Question: I want to use searchable jcombobox. while you are writing on the jcombobox, it should narrow items by searching the text you write. can you suggest me searchable jcombobox component code ?
I want to use it with comboitem object.
'''
public class Comboitem
{
private String label;
private String value;
public Comboitem(String label, String value)
{
this.label = label;
this.value = value;
}
public String toString()
{
return this.label;
}
public String getLabel()
{
return this.label;
}
public String getValue()
{
return this.value;
}
public void setLabel(String label) {
this.label = label;
}
}
'''
there is an example like this.

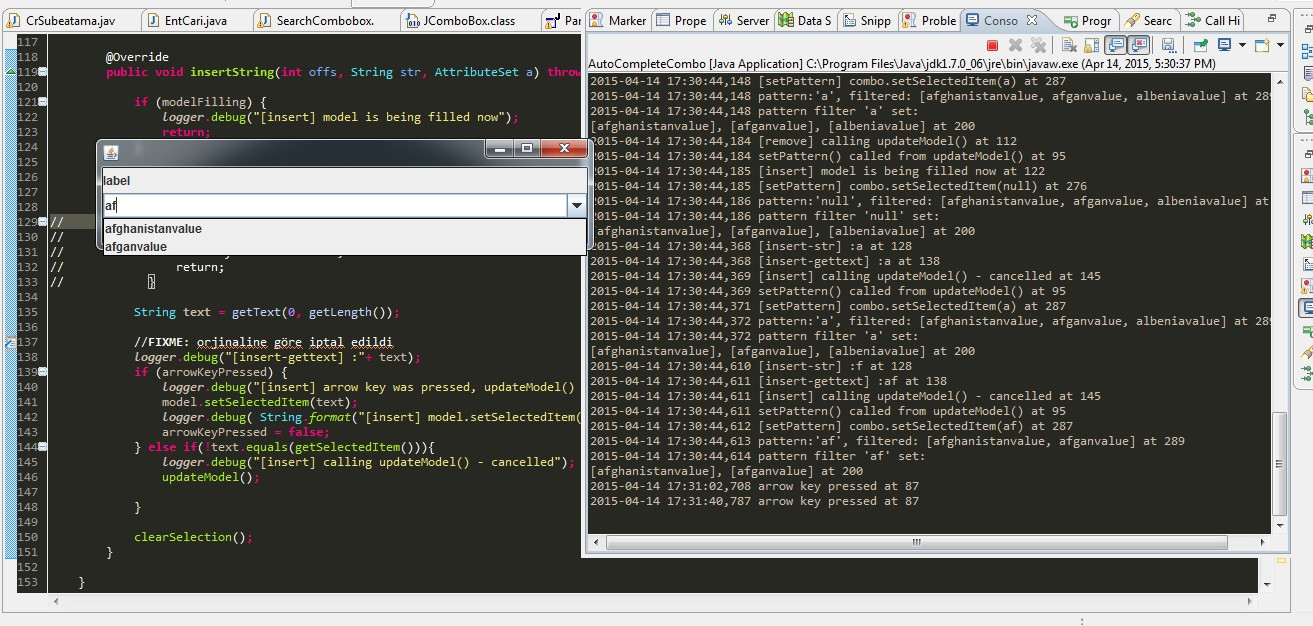
Answer: What you really want is a searchable JList. That way, the user can see the items still in the selection list.
I had a list of words, so I created a quick JList test using Strings.
Here's the GUI I created with all the words, and when I type characters in the JTextField above the JList..

I created a model class to hold all the words.
'''
package com.ggl.jlisttest;
import java.io.BufferedReader;
import java.io.FileNotFoundException;
import java.io.IOException;
import java.io.InputStreamReader;
import java.util.ArrayList;
import java.util.List;
import javax.swing.DefaultListModel;
public class JListModel {
private static final String fileName = "words.txt";
private List<String> wordList;
public JListModel() {
this.wordList = new ArrayList<String>();
readWords();
}
private void readWords() {
BufferedReader br = null;
try {
br = new BufferedReader(new InputStreamReader(getClass()
.getResourceAsStream(fileName)));
String line = "";
while ((line = br.readLine()) != null) {
String[] parts = getWordList(line);
for (int i = 0; i < parts.length; i++) {
wordList.add(parts[i]);
}
}
} catch (FileNotFoundException e) {
e.printStackTrace();
} catch (IOException e) {
e.printStackTrace();
} finally {
if (br != null) {
try {
br.close();
} catch (IOException e) {
e.printStackTrace();
}
}
}
}
private String[] getWordList(String line) {
String[] parts = line.split(",");
for (int i = 0; i < parts.length; i++) {
parts[i] = parts[i].substring(1);
parts[i] = parts[i].substring(0, parts[i].length() - 1);
}
return parts;
}
public DefaultListModel<String> getListModel(String prefix) {
DefaultListModel<String> listModel = new DefaultListModel<String>();
for (String s : wordList) {
if (s.startsWith(prefix)) {
listModel.addElement(s);
}
}
return listModel;
}
}
'''
The code to read the file isn't important. The code in the getListModel method is important. This method builds a DefaultListModel with the words that start with the prefix string.
Here's the code that actually builds and updates the GUI.
'''
package com.ggl.jlisttest;
import java.awt.BorderLayout;
import java.awt.event.KeyEvent;
import java.awt.event.KeyListener;
import java.awt.event.WindowAdapter;
import java.awt.event.WindowEvent;
import javax.swing.JFrame;
import javax.swing.JList;
import javax.swing.JPanel;
import javax.swing.JScrollPane;
import javax.swing.JTextField;
import javax.swing.SwingUtilities;
public class JListTest implements Runnable {
private JListModel listModel;
private JFrame frame;
private JList<String> wordList;
private JTextField searchField;
public JListTest() {
this.listModel = new JListModel();
}
@Override
public void run() {
frame = new JFrame("JList Test");
frame.setDefaultCloseOperation(JFrame.DO_NOTHING_ON_CLOSE);
frame.addWindowListener(new WindowAdapter() {
@Override
public void windowClosing(WindowEvent event) {
exitProcedure();
}
});
JPanel mainPanel = new JPanel();
mainPanel.setLayout(new BorderLayout());
searchField = new JTextField(20);
searchField.addKeyListener(new PrefixListener());
mainPanel.add(searchField, BorderLayout.NORTH);
wordList = new JList<String>(listModel.getListModel(""));
JScrollPane scrollPane = new JScrollPane(wordList);
mainPanel.add(scrollPane, BorderLayout.CENTER);
frame.add(mainPanel);
frame.pack();
frame.setLocationByPlatform(true);
frame.setVisible(true);
}
public void exitProcedure() {
frame.dispose();
System.exit(0);
}
public static void main(String[] args) {
SwingUtilities.invokeLater(new JListTest());
}
public class PrefixListener implements KeyListener {
@Override
public void keyTyped(KeyEvent e) {
String prefix = searchField.getText() + e.getKeyChar();
wordList.setModel(listModel.getListModel(prefix.trim()));
}
@Override
public void keyPressed(KeyEvent e) {
}
@Override
public void keyReleased(KeyEvent e) {
}
}
}
'''
The code is standard Swing. The key listener is the most important part.
As each key in the JTextField is typed, a DefaultListModel is created, based on the prefix JTextField.
Finally, here's the words.txt file I had handy.
'''
"A","ABILITY","ABLE","ABOUT","ABOVE","ABSENCE","ABSOLUTELY","ACADEMIC","ACCEPT","ACCESS","ACCIDENT","ACCOMPANY","ACCORDING","ACCOUNT","ACHIEVE","ACHIEVEMENT","ACID","ACQUIRE","ACROSS","ACT","ACTION","ACTIVE","ACTIVITY","ACTUAL","ACTUALLY","ADD","ADDITION","ADDITIONAL","ADDRESS","ADMINISTRATION","ADMIT","ADOPT","ADULT","ADVANCE","ADVANTAGE","ADVICE","ADVISE","AFFAIR","AFFECT","AFFORD","AFRAID","AFTER","AFTERNOON","AFTERWARDS","AGAIN","AGAINST","AGE","AGENCY","AGENT","AGO","AGREE","AGREEMENT","AHEAD","AID","AIM","AIR","AIRCRAFT","ALL","ALLOW","ALMOST","ALONE","ALONG","ALREADY","ALRIGHT","ALSO","ALTERNATIVE","ALTHOUGH","ALWAYS","AMONG","AMONGST","AMOUNT","AN","ANALYSIS","ANCIENT","AND","ANIMAL","ANNOUNCE","ANNUAL","ANOTHER","ANSWER","ANY","ANYBODY","ANYONE","ANYTHING","ANYWAY","APART","APPARENT","APPARENTLY","APPEAL","APPEAR","APPEARANCE","APPLICATION","APPLY","APPOINT","APPOINTMENT","APPROACH","APPROPRIATE","APPROVE","AREA","ARGUE","ARGUMENT","ARISE","ARM","ARMY","AROUND","ARRANGE","ARRANGEMENT","ARRIVE","ART","ARTICLE","ARTIST","AS","ASK","ASPECT","ASSEMBLY","ASSESS","ASSESSMENT","ASSET","ASSOCIATE","ASSOCIATION","ASSUME","ASSUMPTION","AT","ATMOSPHERE","ATTACH","ATTACK","ATTEMPT","ATTEND","ATTENTION","ATTITUDE","ATTRACT","ATTRACTIVE","AUDIENCE","AUTHOR","AUTHORITY","AVAILABLE","AVERAGE","AVOID","AWARD","AWARE","AWAY","AYE","BABY","BACK","BACKGROUND","BAD","BAG","BALANCE","BALL","BAND","BANK","BAR","BASE","BASIC","BASIS","BATTLE","BE","BEAR","BEAT","BEAUTIFUL","BECAUSE","BECOME","BED","BEDROOM","BEFORE","BEGIN","BEGINNING","BEHAVIOUR","BEHIND","BELIEF","BELIEVE","BELONG","BELOW","BENEATH","BENEFIT","BESIDE","BEST","BETTER","BETWEEN","BEYOND","BIG","BILL","BIND","BIRD","BIRTH","BIT","BLACK","BLOCK","BLOOD","BLOODY","BLOW","BLUE","BOARD","BOAT","BODY","BONE","BOOK","BORDER","BOTH","BOTTLE","BOTTOM","BOX","BOY","BRAIN","BRANCH","BREAK","BREATH","BRIDGE","BRIEF","BRIGHT","BRING","BROAD","BROTHER","BUDGET","BUILD","BUILDING","BURN","BUS","BUSINESS","BUSY","BUT","BUY","BY","CABINET","CALL","CAMPAIGN","CAN","CANDIDATE","CAPABLE","CAPACITY","CAPITAL","CAR","CARD","CARE","CAREER","CAREFUL","CAREFULLY","CARRY","CASE","CASH","CAT","CATCH","CATEGORY","CAUSE","CELL","CENTRAL","CENTRE","CENTURY","CERTAIN","CERTAINLY","CHAIN","CHAIR","CHAIRMAN","CHALLENGE","CHANCE","CHANGE","CHANNEL","CHAPTER","CHARACTER","CHARACTERISTIC","CHARGE","CHEAP","CHECK","CHEMICAL","CHIEF","CHILD","CHOICE","CHOOSE","CHURCH","CIRCLE","CIRCUMSTANCE","CITIZEN","CITY","CIVIL","CLAIM","CLASS","CLEAN","CLEAR","CLEARLY","CLIENT","CLIMB","CLOSE","CLOSELY","CLOTHES","CLUB","COAL","CODE","COFFEE","COLD","COLLEAGUE","COLLECT","COLLECTION","COLLEGE","COLOUR","COMBINATION","COMBINE","COME","COMMENT","COMMERCIAL","COMMISSION","COMMIT","COMMITMENT","COMMITTEE","COMMON","COMMUNICATION","COMMUNITY","COMPANY","COMPARE","COMPARISON","COMPETITION","COMPLETE","COMPLETELY","COMPLEX","COMPONENT","COMPUTER","CONCENTRATE","CONCENTRATION","CONCEPT","CONCERN","CONCERNED","CONCLUDE","CONCLUSION","CONDITION","CONDUCT","CONFERENCE","CONFIDENCE","CONFIRM","CONFLICT","CONGRESS","CONNECT","CONNECTION","CONSEQUENCE","CONSERVATIVE","CONSIDER","CONSIDERABLE","CONSIDERATION","CONSIST","CONSTANT","CONSTRUCTION","CONSUMER","CONTACT","CONTAIN","CONTENT","CONTEXT","CONTINUE","CONTRACT","CONTRAST","CONTRIBUTE","CONTRIBUTION","CONTROL","CONVENTION","CONVERSATION","COPY","CORNER","CORPORATE","CORRECT","COS","COST","COULD","COUNCIL","COUNT","COUNTRY","COUNTY","COUPLE","COURSE","COURT","COVER","CREATE","CREATION","CREDIT","CRIME","CRIMINAL","CRISIS","CRITERION","CRITICAL","CRITICISM","CROSS","CROWD","CRY","CULTURAL","CULTURE","CUP","CURRENT","CURRENTLY","CURRICULUM","CUSTOMER","CUT","DAMAGE","DANGER","DANGEROUS","DARK","DATA","DATE","DAUGHTER","DAY","DEAD","DEAL","DEATH","DEBATE","DEBT","DECADE","DECIDE","DECISION","DECLARE","DEEP","DEFENCE","DEFENDANT","DEFINE","DEFINITION","DEGREE","DELIVER","DEMAND","DEMOCRATIC","DEMONSTRATE","DENY","DEPARTMENT","DEPEND","DEPUTY","DERIVE","DESCRIBE","DESCRIPTION","DESIGN","DESIRE","DESK","DESPITE","DESTROY","DETAIL","DETAILED","DETERMINE","DEVELOP","DEVELOPMENT","DEVICE","DIE","DIFFERENCE","DIFFERENT","DIFFICULT","DIFFICULTY","DINNER","DIRECT","DIRECTION","DIRECTLY","DIRECTOR","DISAPPEAR","DISCIPLINE","DISCOVER","DISCUSS","DISCUSSION","DISEASE","DISPLAY","DISTANCE","DISTINCTION","DISTRIBUTION","DISTRICT","DIVIDE","DIVISION","DO","DOCTOR","DOCUMENT","DOG","DOMESTIC","DOOR","DOUBLE","DOUBT","DOWN","DRAW","DRAWING","DREAM","DRESS","DRINK","DRIVE","DRIVER","DROP","DRUG","DRY","DUE","DURING","DUTY","EACH","EAR","EARLY","EARN","EARTH","EASILY","EAST","EASY","EAT","ECONOMIC","ECONOMY","EDGE","EDITOR","EDUCATION","EDUCATIONAL","EFFECT","EFFECTIVE","EFFECTIVELY","EFFORT","EGG","EITHER","ELDERLY","ELECTION","ELEMENT","ELSE","ELSEWHERE","EMERGE","EMPHASIS","EMPLOY","EMPLOYEE","EMPLOYER","EMPLOYMENT","EMPTY","ENABLE","ENCOURAGE","END","ENEMY","ENERGY","ENGINE","ENGINEERING","ENJOY","ENOUGH","ENSURE","ENTER","ENTERPRISE","ENTIRE","ENTIRELY","ENTITLE","ENTRY","ENVIRONMENT","ENVIRONMENTAL","EQUAL","EQUALLY","EQUIPMENT","ERROR","ESCAPE","ESPECIALLY","ESSENTIAL","ESTABLISH","ESTABLISHMENT","ESTATE","ESTIMATE","EVEN","EVENING","EVENT","EVENTUALLY","EVER","EVERY","EVERYBODY","EVERYONE","EVERYTHING","EVIDENCE","EXACTLY","EXAMINATION","EXAMINE","EXAMPLE","EXCELLENT","EXCEPT","EXCHANGE","EXECUTIVE","EXERCISE","EXHIBITION","EXIST","EXISTENCE","EXISTING","EXPECT","EXPECTATION","EXPENDITURE","EXPENSE","EXPENSIVE","EXPERIENCE","EXPERIMENT","EXPERT","EXPLAIN","EXPLANATION","EXPLORE","EXPRESS","EXPRESSION","EXTEND","EXTENT","EXTERNAL","EXTRA","EXTREMELY","EYE","FACE","FACILITY","FACT","FACTOR","FACTORY","FAIL","FAILURE","FAIR","FAIRLY","FAITH","FALL","FAMILIAR","FAMILY","FAMOUS","FAR","FARM","FARMER","FASHION","FAST","FATHER","FAVOUR","FEAR","FEATURE","FEE","FEEL","FEELING","FEMALE","FEW","FIELD","FIGHT","FIGURE","FILE","FILL","FILM","FINAL","FINALLY","FINANCE","FINANCIAL","FIND","FINDING","FINE","FINGER","FINISH","FIRE","FIRM","FIRST","FISH","FIT","FIX","FLAT","FLIGHT","FLOOR","FLOW","FLOWER","FLY","FOCUS","FOLLOW","FOLLOWING","FOOD","FOOT","FOOTBALL","FOR","FORCE","FOREIGN","FOREST","FORGET","FORM","FORMAL","FORMER","FORWARD","FOUNDATION","FREE","FREEDOM","FREQUENTLY","FRESH","FRIEND","FROM","FRONT","FRUIT","FUEL","FULL","FULLY","FUNCTION","FUND","FUNNY","FURTHER","FUTURE","GAIN","GAME","GARDEN","GAS","GATE","GATHER","GENERAL","GENERALLY","GENERATE","GENERATION","GENTLEMAN","GET","GIRL","GIVE","GLASS","GO","GOAL","GOD","GOLD","GOOD","GOVERNMENT","GRANT","GREAT","GREEN","GREY","GROUND","GROUP","GROW","GROWING","GROWTH","GUEST","GUIDE","GUN","HAIR","HALF","HALL","HAND","HANDLE","HANG","HAPPEN","HAPPY","HARD","HARDLY","HATE","HAVE","HE","HEAD","HEALTH","HEAR","HEART","HEAT","HEAVY","HELL","HELP","HENCE","HER","HERE","HERSELF","HIDE","HIGH","HIGHLY","HILL","HIM","HIMSELF","HIS","HISTORICAL","HISTORY","HIT","HOLD","HOLE","HOLIDAY","HOME","HOPE","HORSE","HOSPITAL","HOT","HOTEL","HOUR","HOUSE","HOUSEHOLD","HOUSING","HOW","HOWEVER","HUGE","HUMAN","HURT","HUSBAND","I","IDEA","IDENTIFY","IF","IGNORE","ILLUSTRATE","IMAGE","IMAGINE","IMMEDIATE","IMMEDIATELY","IMPACT","IMPLICATION","IMPLY","IMPORTANCE","IMPORTANT","IMPOSE","IMPOSSIBLE","IMPRESSION","IMPROVE","IMPROVEMENT","IN","INCIDENT","INCLUDE","INCLUDING","INCOME","INCREASE","INCREASED","INCREASINGLY","INDEED","INDEPENDENT","INDEX","INDICATE","INDIVIDUAL","INDUSTRIAL","INDUSTRY","INFLUENCE","INFORM","INFORMATION","INITIAL","INITIATIVE","INJURY","INSIDE","INSIST","INSTANCE","INSTEAD","INSTITUTE","INSTITUTION","INSTRUCTION","INSTRUMENT","INSURANCE","INTEND","INTENTION","INTEREST","INTERESTED","INTERESTING","INTERNAL","INTERNATIONAL","INTERPRETATION","INTERVIEW","INTO","INTRODUCE","INTRODUCTION","INVESTIGATE","INVESTIGATION","INVESTMENT","INVITE","INVOLVE","IRON","IS","ISLAND","ISSUE","IT","ITEM","ITS","ITSELF","JOB","JOIN","JOINT","JOURNEY","JUDGE","JUMP","JUST","JUSTICE","KEEP","KEY","KID","KILL","KIND","KING","KITCHEN","KNEE","KNOW","KNOWLEDGE","LABOUR","LACK","LADY","LAND","LANGUAGE","LARGE","LARGELY","LAST","LATE","LATER","LATTER","LAUGH","LAUNCH","LAW","LAWYER","LAY","LEAD","LEADER","LEADERSHIP","LEADING","LEAF","LEAGUE","LEAN","LEARN","LEAST","LEAVE","LEFT","LEG","LEGAL","LEGISLATION","LENGTH","LESS","LET","LETTER","LEVEL","LIABILITY","LIBERAL","LIBRARY","LIE","LIFE","LIFT","LIGHT","LIKE","LIKELY","LIMIT","LIMITED","LINE","LINK","LIP","LIST","LISTEN","LITERATURE","LITTLE","LIVE","LIVING","LOAN","LOCAL","LOCATION","LONG","LOOK","LORD","LOSE","LOSS","LOT","LOVE","LOVELY","LOW","LUNCH","MACHINE","MAGAZINE","MAIN","MAINLY","MAINTAIN","MAJOR","MAJORITY","MAKE","MALE","MAN","MANAGE","MANAGEMENT","MANAGER","MANNER","MANY","MAP","MARK","MARKET","MARRIAGE","MARRIED","MARRY","MASS","MASTER","MATCH","MATERIAL","MATTER","MAY","MAYBE","ME","MEAL","MEAN","MEANING","MEANS","MEANWHILE","MEASURE","MECHANISM","MEDIA","MEDICAL","MEET","MEETING","MEMBER","MEMBERSHIP","MEMORY","MENTAL","MENTION","MERELY","MESSAGE","METAL","METHOD","MIDDLE","MIGHT","MILE","MILITARY","MILK","MIND","MINE","MINISTER","MINISTRY","MINUTE","MISS","MISTAKE","MODEL","MODERN","MODULE","MOMENT","MONEY","MONTH","MORE","MORNING","MOST","MOTHER","MOTION","MOTOR","MOUNTAIN","MOUTH","MOVE","MOVEMENT","MUCH","MURDER","MUSEUM","MUSIC","MUST","MY","MYSELF","NAME","NARROW","NATION","NATIONAL","NATURAL","NATURE","NEAR","NEARLY","NECESSARILY","NECESSARY","NECK","NEED","NEGOTIATION","NEIGHBOUR","NEITHER","NETWORK","NEVER","NEVERTHELESS","NEW","NEWS","NEWSPAPER","NEXT","NICE","NIGHT","NO","NOBODY","NOD","NOISE","NONE","NOR","NORMAL","NORMALLY","NORTH","NORTHERN","NOSE","NOT","NOTE","NOTHING","NOTICE","NOTION","NOW","NUCLEAR","NUMBER","NURSE","OBJECT","OBJECTIVE","OBSERVATION","OBSERVE","OBTAIN","OBVIOUS","OBVIOUSLY","OCCASION","OCCUR","ODD","OF","OFF","OFFENCE","OFFER","OFFICE","OFFICER","OFFICIAL","OFTEN","OIL","OKAY","OLD","ON","ONCE","ONE","ONLY","ONTO","OPEN","OPERATE","OPERATION","OPINION","OPPORTUNITY","OPPOSITION","OPTION","OR","ORDER","ORDINARY","ORGANISATION","ORGANISE","ORGANIZATION","ORIGIN","ORIGINAL","OTHER","OTHERWISE","OUGHT","OUR","OURSELVES","OUT","OUTCOME","OUTPUT","OUTSIDE","OVER","OVERALL","OWN","OWNER","PACKAGE","PAGE","PAIN","PAINT","PAINTING","PAIR","PANEL","PAPER","PARENT","PARK","PARLIAMENT","PART","PARTICULAR","PARTICULARLY","PARTLY","PARTNER","PARTY","PASS","PASSAGE","PAST","PATH","PATIENT","PATTERN","PAY","PAYMENT","PEACE","PENSION","PEOPLE","PER","PERCENT","PERFECT","PERFORM","PERFORMANCE","PERHAPS","PERIOD","PERMANENT","PERSON","PERSONAL","PERSUADE","PHASE","PHONE","PHOTOGRAPH","PHYSICAL","PICK","PICTURE","PIECE","PLACE","PLAN","PLANNING","PLANT","PLASTIC","PLATE","PLAY","PLAYER","PLEASE","PLEASURE","PLENTY","PLUS","POCKET","POINT","POLICE","POLICY","POLITICAL","POLITICS","POOL","POOR","POPULAR","POPULATION","POSITION","POSITIVE","POSSIBILITY","POSSIBLE","POSSIBLY","POST","POTENTIAL","POUND","POWER","POWERFUL","PRACTICAL","PRACTICE","PREFER","PREPARE","PRESENCE","PRESENT","PRESIDENT","PRESS","PRESSURE","PRETTY","PREVENT","PREVIOUS","PREVIOUSLY","PRICE","PRIMARY","PRIME","PRINCIPLE","PRIORITY","PRISON","PRISONER","PRIVATE","PROBABLY","PROBLEM","PROCEDURE","PROCESS","PRODUCE","PRODUCT","PRODUCTION","PROFESSIONAL","PROFIT","PROGRAM","PROGRAMME","PROGRESS","PROJECT","PROMISE","PROMOTE","PROPER","PROPERLY","PROPERTY","PROPORTION","PROPOSE","PROPOSAL","PROSPECT","PROTECT","PROTECTION","PROVE","PROVIDE","PROVIDED","PROVISION","PUB","PUBLIC","PUBLICATION","PUBLISH","PULL","PUPIL","PURPOSE","PUSH","PUT","QUALITY","QUARTER","QUESTION","QUICK","QUICKLY","QUIET","QUITE","RACE","RADIO","RAILWAY","RAIN","RAISE","RANGE","RAPIDLY","RARE","RATE","RATHER","REACH","REACTION","READ","READER","READING","READY","REAL","REALISE","REALITY","REALIZE","REALLY","REASON","REASONABLE","RECALL","RECEIVE","RECENT","RECENTLY","RECOGNISE","RECOGNITION","RECOGNIZE","RECOMMEND","RECORD","RECOVER","RED","REDUCE","REDUCTION","REFER","REFERENCE","REFLECT","REFORM","REFUSE","REGARD","REGION","REGIONAL","REGULAR","REGULATION","REJECT","RELATE","RELATION","RELATIONSHIP","RELATIVE","RELATIVELY","RELEASE","RELEVANT","RELIEF","RELIGION","RELIGIOUS","RELY","REMAIN","REMEMBER","REMIND","REMOVE","REPEAT","REPLACE","REPLY","REPORT","REPRESENT","REPRESENTATION","REPRESENTATIVE","REQUEST","REQUIRE","REQUIREMENT","RESEARCH","RESOURCE","RESPECT","RESPOND","RESPONSE","RESPONSIBILITY","RESPONSIBLE","REST","RESTAURANT","RESULT","RETAIN","RETURN","REVEAL","REVENUE","REVIEW","REVOLUTION","RICH","RIDE","RIGHT","RING","RISE","RISK","RIVER","ROAD","ROCK","ROLE","ROLL","ROOF","ROOM","ROUND","ROUTE","ROW","ROYAL","RULE","RUN","RURAL","SAFE","SAFETY","SALE","SAME","SAMPLE","SATISFY","SAVE","SAY","SCALE","SCENE","SCHEME","SCHOOL","SCIENCE","SCIENTIFIC","SCIENTIST","SCORE","SCREEN","SEA","SEARCH","SEASON","SEAT","SECOND","SECONDARY","SECRETARY","SECTION","SECTOR","SECURE","SECURITY","SEE","SEEK","SEEM","SELECT","SELECTION","SELL","SEND","SENIOR","SENSE","SENTENCE","SEPARATE","SEQUENCE","SERIES","SERIOUS","SERIOUSLY","SERVANT","SERVE","SERVICE","SESSION","SET","SETTLE","SETTLEMENT","SEVERAL","SEVERE","SEX","SEXUAL","SHAKE","SHALL","SHAPE","SHARE","SHE","SHEET","SHIP","SHOE","SHOOT","SHOP","SHORT","SHOT","SHOULD","SHOULDER","SHOUT","SHOW","SHUT","SIDE","SIGHT","SIGN","SIGNAL","SIGNIFICANCE","SIGNIFICANT","SILENCE","SIMILAR","SIMPLE","SIMPLY","SINCE","SING","SINGLE","SIR","SISTER","SIT","SITE","SITUATION","SIZE","SKILL","SKIN","SKY","SLEEP","SLIGHTLY","SLIP","SLOW","SLOWLY","SMALL","SMILE","SO","SOCIAL","SOCIETY","SOFT","SOFTWARE","SOIL","SOLDIER","SOLICITOR","SOLUTION","SOME","SOMEBODY","SOMEONE","SOMETHING","SOMETIMES","SOMEWHAT","SOMEWHERE","SON","SONG","SOON","SORRY","SORT","SOUND","SOURCE","SOUTH","SOUTHERN","SPACE","SPEAK","SPEAKER","SPECIAL","SPECIES","SPECIFIC","SPEECH","SPEED","SPEND","SPIRIT","SPORT","SPOT","SPREAD","SPRING","STAFF","STAGE","STAND","STANDARD","STAR","START","STATE","STATEMENT","STATION","STATUS","STAY","STEAL","STEP","STICK","STILL","STOCK","STONE","STOP","STORE","STORY","STRAIGHT","STRANGE","STRATEGY","STREET","STRENGTH","STRIKE","STRONG","STRONGLY","STRUCTURE","STUDENT","STUDIO","STUDY","STUFF","STYLE","SUBJECT","SUBSTANTIAL","SUCCEED","SUCCESS","SUCCESSFUL","SUCH","SUDDENLY","SUFFER","SUFFICIENT","SUGGEST","SUGGESTION","SUITABLE","SUM","SUMMER","SUN","SUPPLY","SUPPORT","SUPPOSE","SURE","SURELY","SURFACE","SURPRISE","SURROUND","SURVEY","SURVIVE","SWITCH","SYSTEM","TABLE","TAKE","TALK","TALL","TAPE","TARGET","TASK","TAX","TEA","TEACH","TEACHER","TEACHING","TEAM","TEAR","TECHNICAL","TECHNIQUE","TECHNOLOGY","TELEPHONE","TELEVISION","TELL","TEMPERATURE","TEND","TERM","TERMS","TERRIBLE","TEST","TEXT","THAN","THANK","THANKS","THAT","THE","THEATRE","THEIR","THEM","THEME","THEMSELVES","THEN","THEORY","THERE","THEREFORE","THESE","THEY","THIN","THING","THINK","THIS","THOSE","THOUGH","THOUGHT","THREAT","THREATEN","THROUGH","THROUGHOUT","THROW","THUS","TICKET","TIME","TINY","TITLE","TO","TODAY","TOGETHER","TOMORROW","TONE","TONIGHT","TOO","TOOL","TOOTH","TOP","TOTAL","TOTALLY","TOUCH","TOUR","TOWARDS","TOWN","TRACK","TRADE","TRADITION","TRADITIONAL","TRAFFIC","TRAIN","TRAINING","TRANSFER","TRANSPORT","TRAVEL","TREAT","TREATMENT","TREATY","TREE","TREND","TRIAL","TRIP","TROOP","TROUBLE","TRUE","TRUST","TRUTH","TRY","TURN","TWICE","TYPE","TYPICAL","UNABLE","UNDER","UNDERSTAND","UNDERSTANDING","UNDERTAKE","UNEMPLOYMENT","UNFORTUNATELY","UNION","UNIT","UNITED","UNIVERSITY","UNLESS","UNLIKELY","UNTIL","UP","UPON","UPPER","URBAN","US","USE","USED","USEFUL","USER","USUAL","USUALLY","VALUE","VARIATION","VARIETY","VARIOUS","VARY","VAST","VEHICLE","VERSION","VERY","VIA","VICTIM","VICTORY","VIDEO","VIEW","VILLAGE","VIOLENCE","VISION","VISIT","VISITOR","VITAL","VOICE","VOLUME","VOTE","WAGE","WAIT","WALK","WALL","WANT","WAR","WARM","WARN","WASH","WATCH","WATER","WAVE","WAY","WE","WEAK","WEAPON","WEAR","WEATHER","WEEK","WEEKEND","WEIGHT","WELCOME","WELFARE","WELL","WEST","WESTERN","WHAT","WHATEVER","WHEN","WHERE","WHEREAS","WHETHER","WHICH","WHILE","WHILST","WHITE","WHO","WHOLE","WHOM","WHOSE","WHY","WIDE","WIDELY","WIFE","WILD","WILL","WIN","WIND","WINDOW","WINE","WING","WINNER","WINTER","WISH","WITH","WITHDRAW","WITHIN","WITHOUT","WOMAN","WONDER","WONDERFUL","WOOD","WORD","WORK","WORKER","WORKING","WORKS","WORLD","WORRY","WORTH","WOULD","WRITE","WRITER","WRITING","WRONG","YARD","YEAH","YEAR","YES","YESTERDAY","YET","YOU","YOUNG","YOUR","YOURSELF","YOUTH"
'''